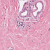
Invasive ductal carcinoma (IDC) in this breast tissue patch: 0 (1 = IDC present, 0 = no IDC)